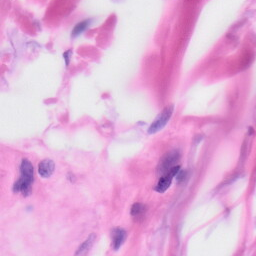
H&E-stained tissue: Skin